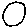
Label: circle